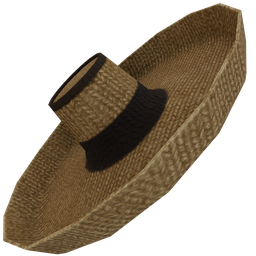
Label: people